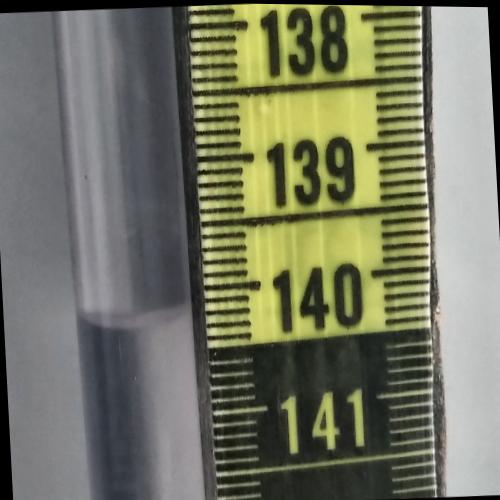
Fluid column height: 140.2 cm